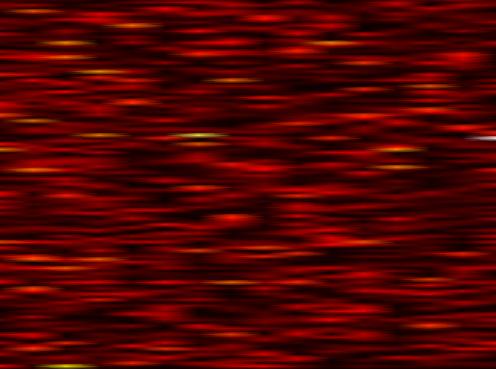
Label: FOFDM